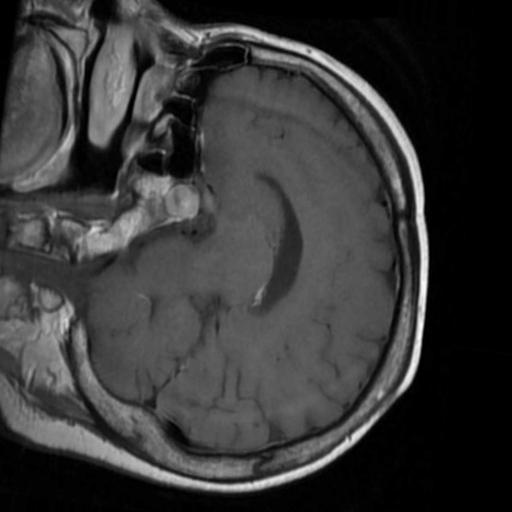
Label: brain_tumor